Question: I am developing a windows phone app and am new in wp7 development. I am using a text box to enter amount of a product. Only digits are allowed to enter in to that field. So my need is to display digits (0 to 9) in the keypad. How can I do this ?.. Please help.
I tried the following code
'''
<TextBox Name="textBox1" Width="200" Height="100" Text="0.00" TextAlignment="Right">
<TextBox.InputScope>
<InputScope>
<InputScopeName NameValue="CurrencyAmount" />
</InputScope>
</TextBox.InputScope>
</TextBox>
'''
But still it showing the keyboard below.

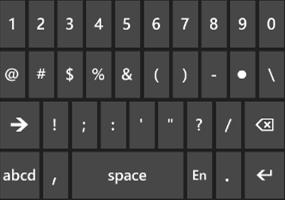
Answer: '''
<TextBox.InputScope>
<InputScope>
<InputScopeName NameValue="Number" />
</InputScope>
</TextBox.InputScope>
'''
you just need 0~9
so += the keydown event of textblock
and use these code
'''
switch (e.Key)
{
case Key.D0:
case Key.D1:
case Key.D2:
case Key.D3:
case Key.D4:
case Key.D5:
case Key.D6:
case Key.D7:
case Key.D8:
case Key.D9:
case Key.Back:
case Key.Delete:
break;
default:
e.Handled = true;
return;
}
'''